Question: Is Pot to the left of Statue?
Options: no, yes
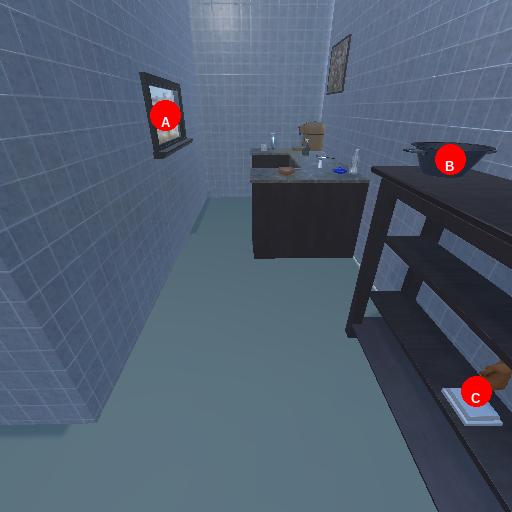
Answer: no